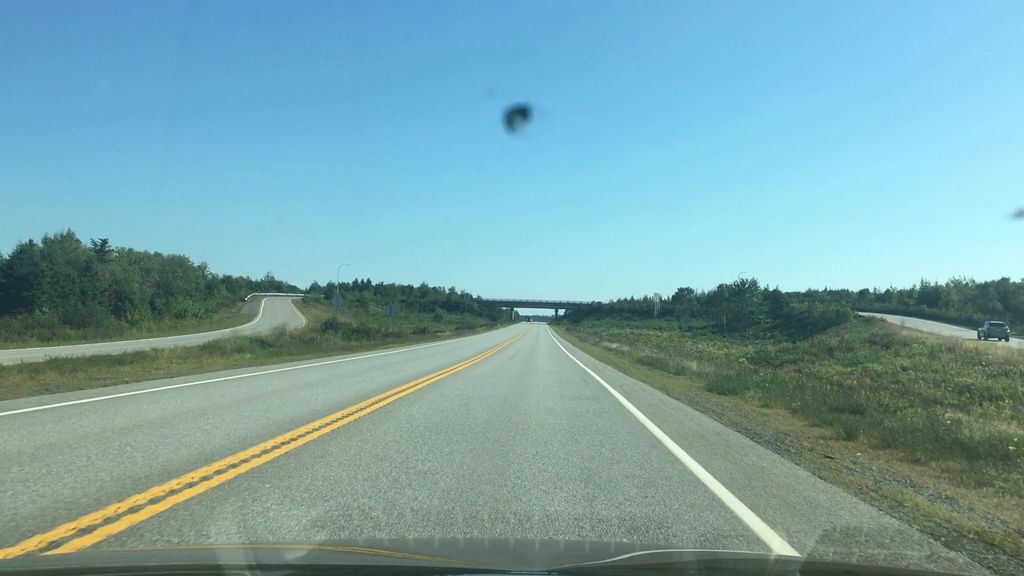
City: halifax